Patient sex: M
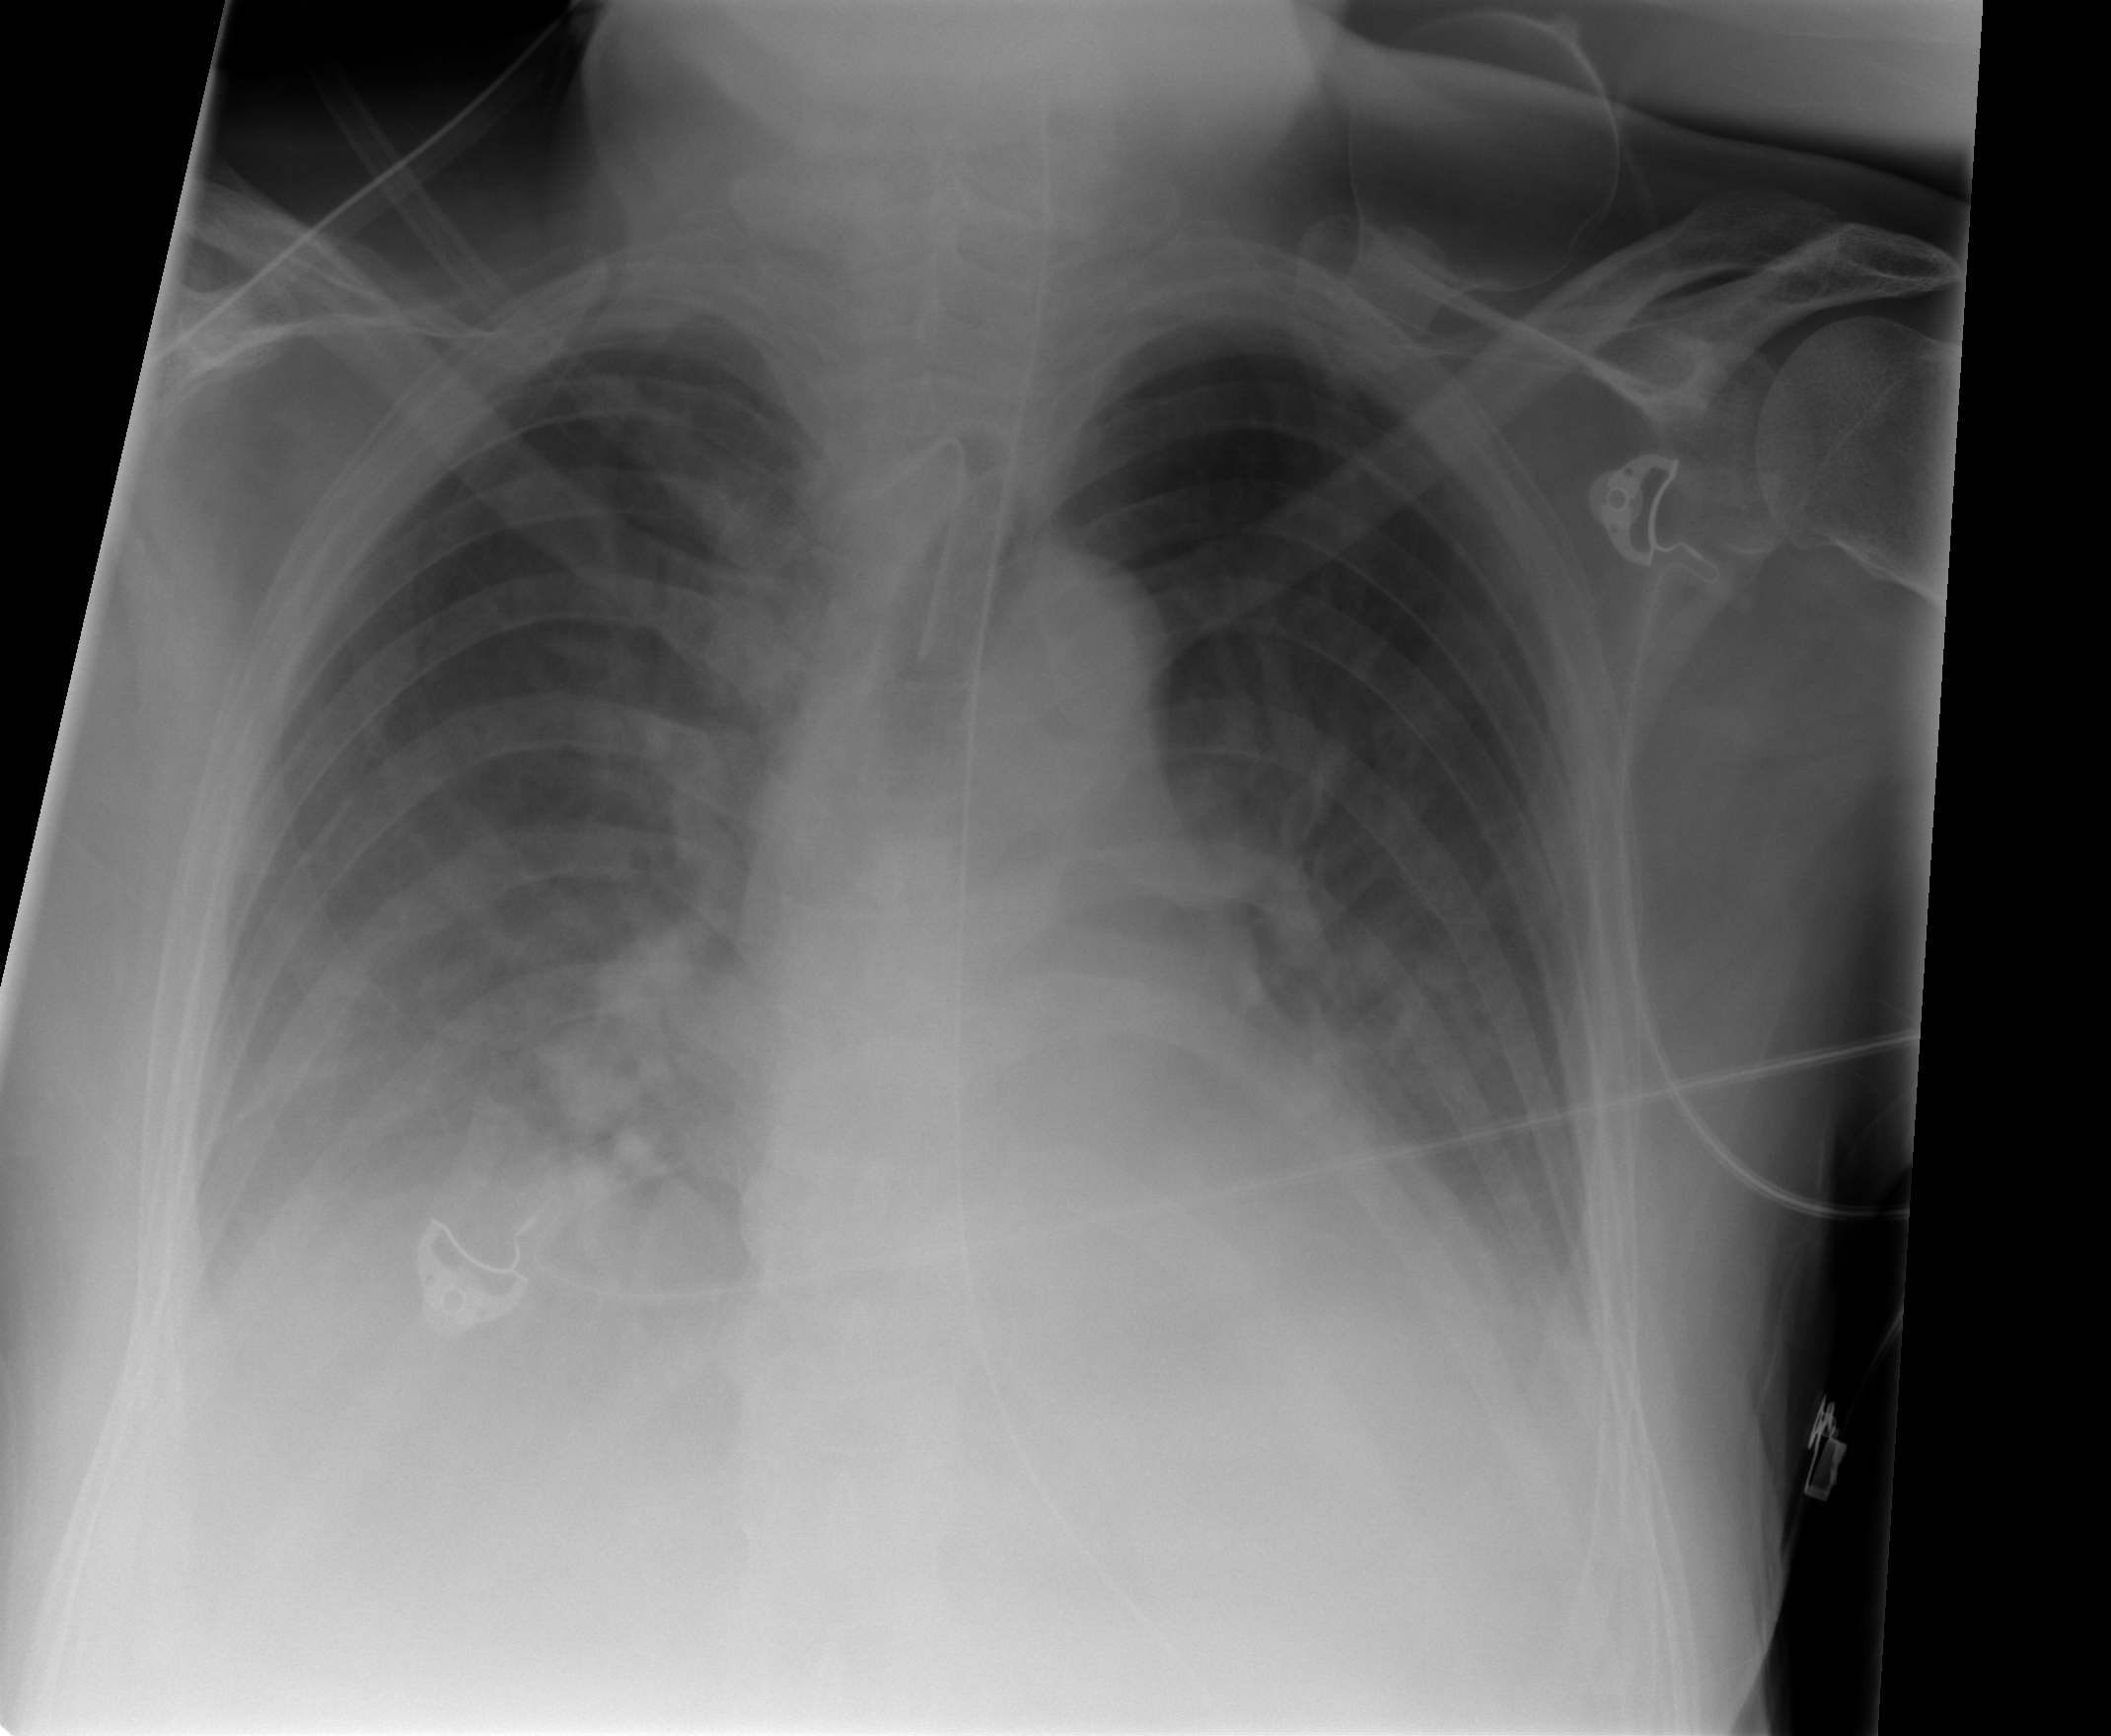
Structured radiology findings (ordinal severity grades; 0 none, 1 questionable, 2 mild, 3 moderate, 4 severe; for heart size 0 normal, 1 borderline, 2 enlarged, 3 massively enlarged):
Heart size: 2
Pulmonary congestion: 2
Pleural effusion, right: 2
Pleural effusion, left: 2
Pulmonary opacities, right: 1
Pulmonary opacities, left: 0
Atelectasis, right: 2
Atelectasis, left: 2